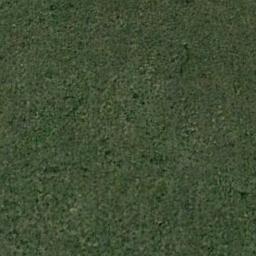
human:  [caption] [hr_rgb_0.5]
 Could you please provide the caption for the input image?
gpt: A large lush green meadow covered with green grass .

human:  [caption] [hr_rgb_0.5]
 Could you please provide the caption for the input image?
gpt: This meadow has evenly distributed dense grasses .

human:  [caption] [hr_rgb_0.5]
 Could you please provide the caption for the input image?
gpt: There is no grass in some parts of the meadow .

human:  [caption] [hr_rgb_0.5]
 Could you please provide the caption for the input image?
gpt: The entire image is dominated by grass .

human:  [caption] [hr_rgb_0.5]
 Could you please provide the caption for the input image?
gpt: A dense meadow with many green grass .